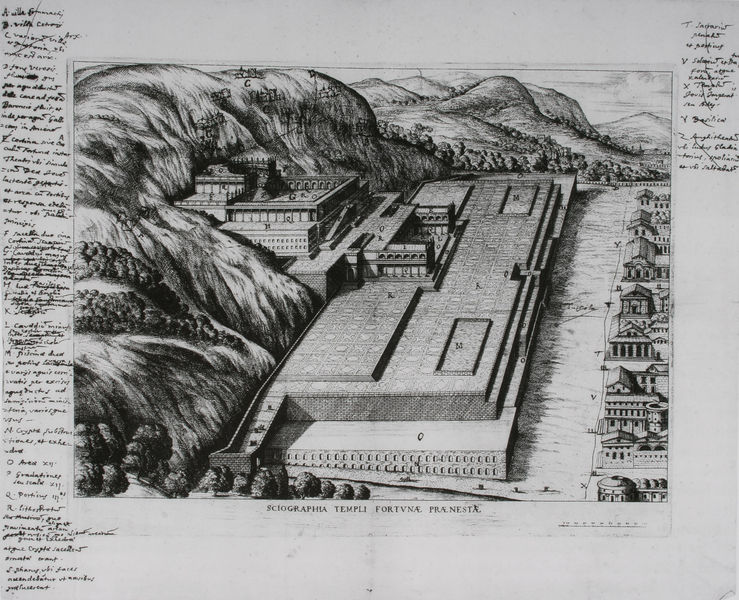
Titel: Rekonstruktion des Fortuna Tempels in Palestrina
Künstler: Domenico Castelli
Standort: Rom
Institution: Biblioteca Apostolica Vaticana
Schlagwörter: baum, berg, dunkel, himmel, weiß, bäume, landschaft, menschen, stadt, fenster, grau, hell, schwarz, skizze, strasse, säule, säulen, terasse, tür, zeichnung, anlage, blick, dach, gebäude, haus, park, schloss, weg, architektur, stein, horizont, häuser, hügel, büsche, flach, blatt, rechts, tal, wald, anhöhe, garten, terrasse, schrift, welle, papier, ansicht, italien, ort, abhang, berge, gebirge, hang, dorf, dächer, mauer, grafik, linien, platz, rand, vogelperspektive, erhaben, treppen, tsunami, inschrift, gerade, stufe, stufen, hoch, aufsicht, antike, buch, palast, links, vulkan, draufsicht, wälder, symmetrisch, groß, druck, schwarz-weiß, druckgrafik, radierung, stich, seite, illustration, text, reihe, entwurf, rom, geometrisch, mauern, etagen, plan, achse, tempel, rampe, wal, hänge, terrassen, symetrisch, steinplatten, handschrift, beschreibung, legende, antiker tempel, ägypten, ebenen, bauwerk, maßstab, flachdach, zeichung, gesamtansicht, schreibschrift, wall, schlossanlage, latein, notizen, lateinisch, anmerkungen, achsensymetrisch, italienisch, randnotiz, anischt, steinplatte, felsmassiv, fortuna, lissabon, durchgestrichen, stufenförmig, achsensymmetrisch, bemerkung, in den fels gebaut, nottiz, streichung, hausfrass, bäume hügel, randbemerkungen